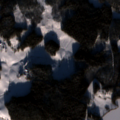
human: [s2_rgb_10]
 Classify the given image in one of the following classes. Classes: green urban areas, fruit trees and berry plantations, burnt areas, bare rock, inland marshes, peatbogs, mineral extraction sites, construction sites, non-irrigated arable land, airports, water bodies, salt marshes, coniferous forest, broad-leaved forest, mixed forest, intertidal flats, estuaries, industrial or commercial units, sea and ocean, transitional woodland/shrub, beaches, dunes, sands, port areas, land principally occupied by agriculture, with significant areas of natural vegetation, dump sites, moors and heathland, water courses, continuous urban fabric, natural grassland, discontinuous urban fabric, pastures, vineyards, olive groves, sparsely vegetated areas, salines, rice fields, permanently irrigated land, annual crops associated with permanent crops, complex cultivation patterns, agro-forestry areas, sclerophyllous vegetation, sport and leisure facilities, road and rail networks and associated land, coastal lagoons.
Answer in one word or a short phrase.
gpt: non-irrigated arable land, coniferous forest, mixed forest, water bodies